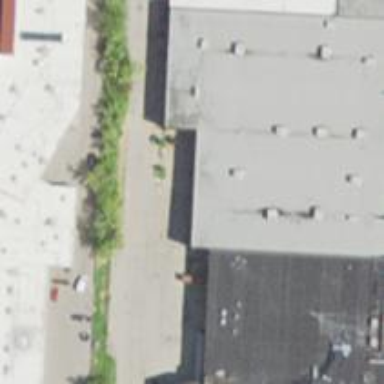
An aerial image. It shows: Commercial building.